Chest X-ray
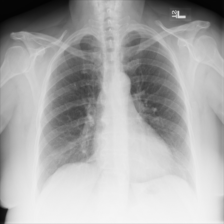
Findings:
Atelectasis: negative
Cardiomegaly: negative
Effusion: negative
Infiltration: negative
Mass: negative
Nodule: negative
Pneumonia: negative
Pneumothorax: negative
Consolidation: negative
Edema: negative
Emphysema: negative
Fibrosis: negative
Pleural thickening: negative
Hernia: negative